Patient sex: M
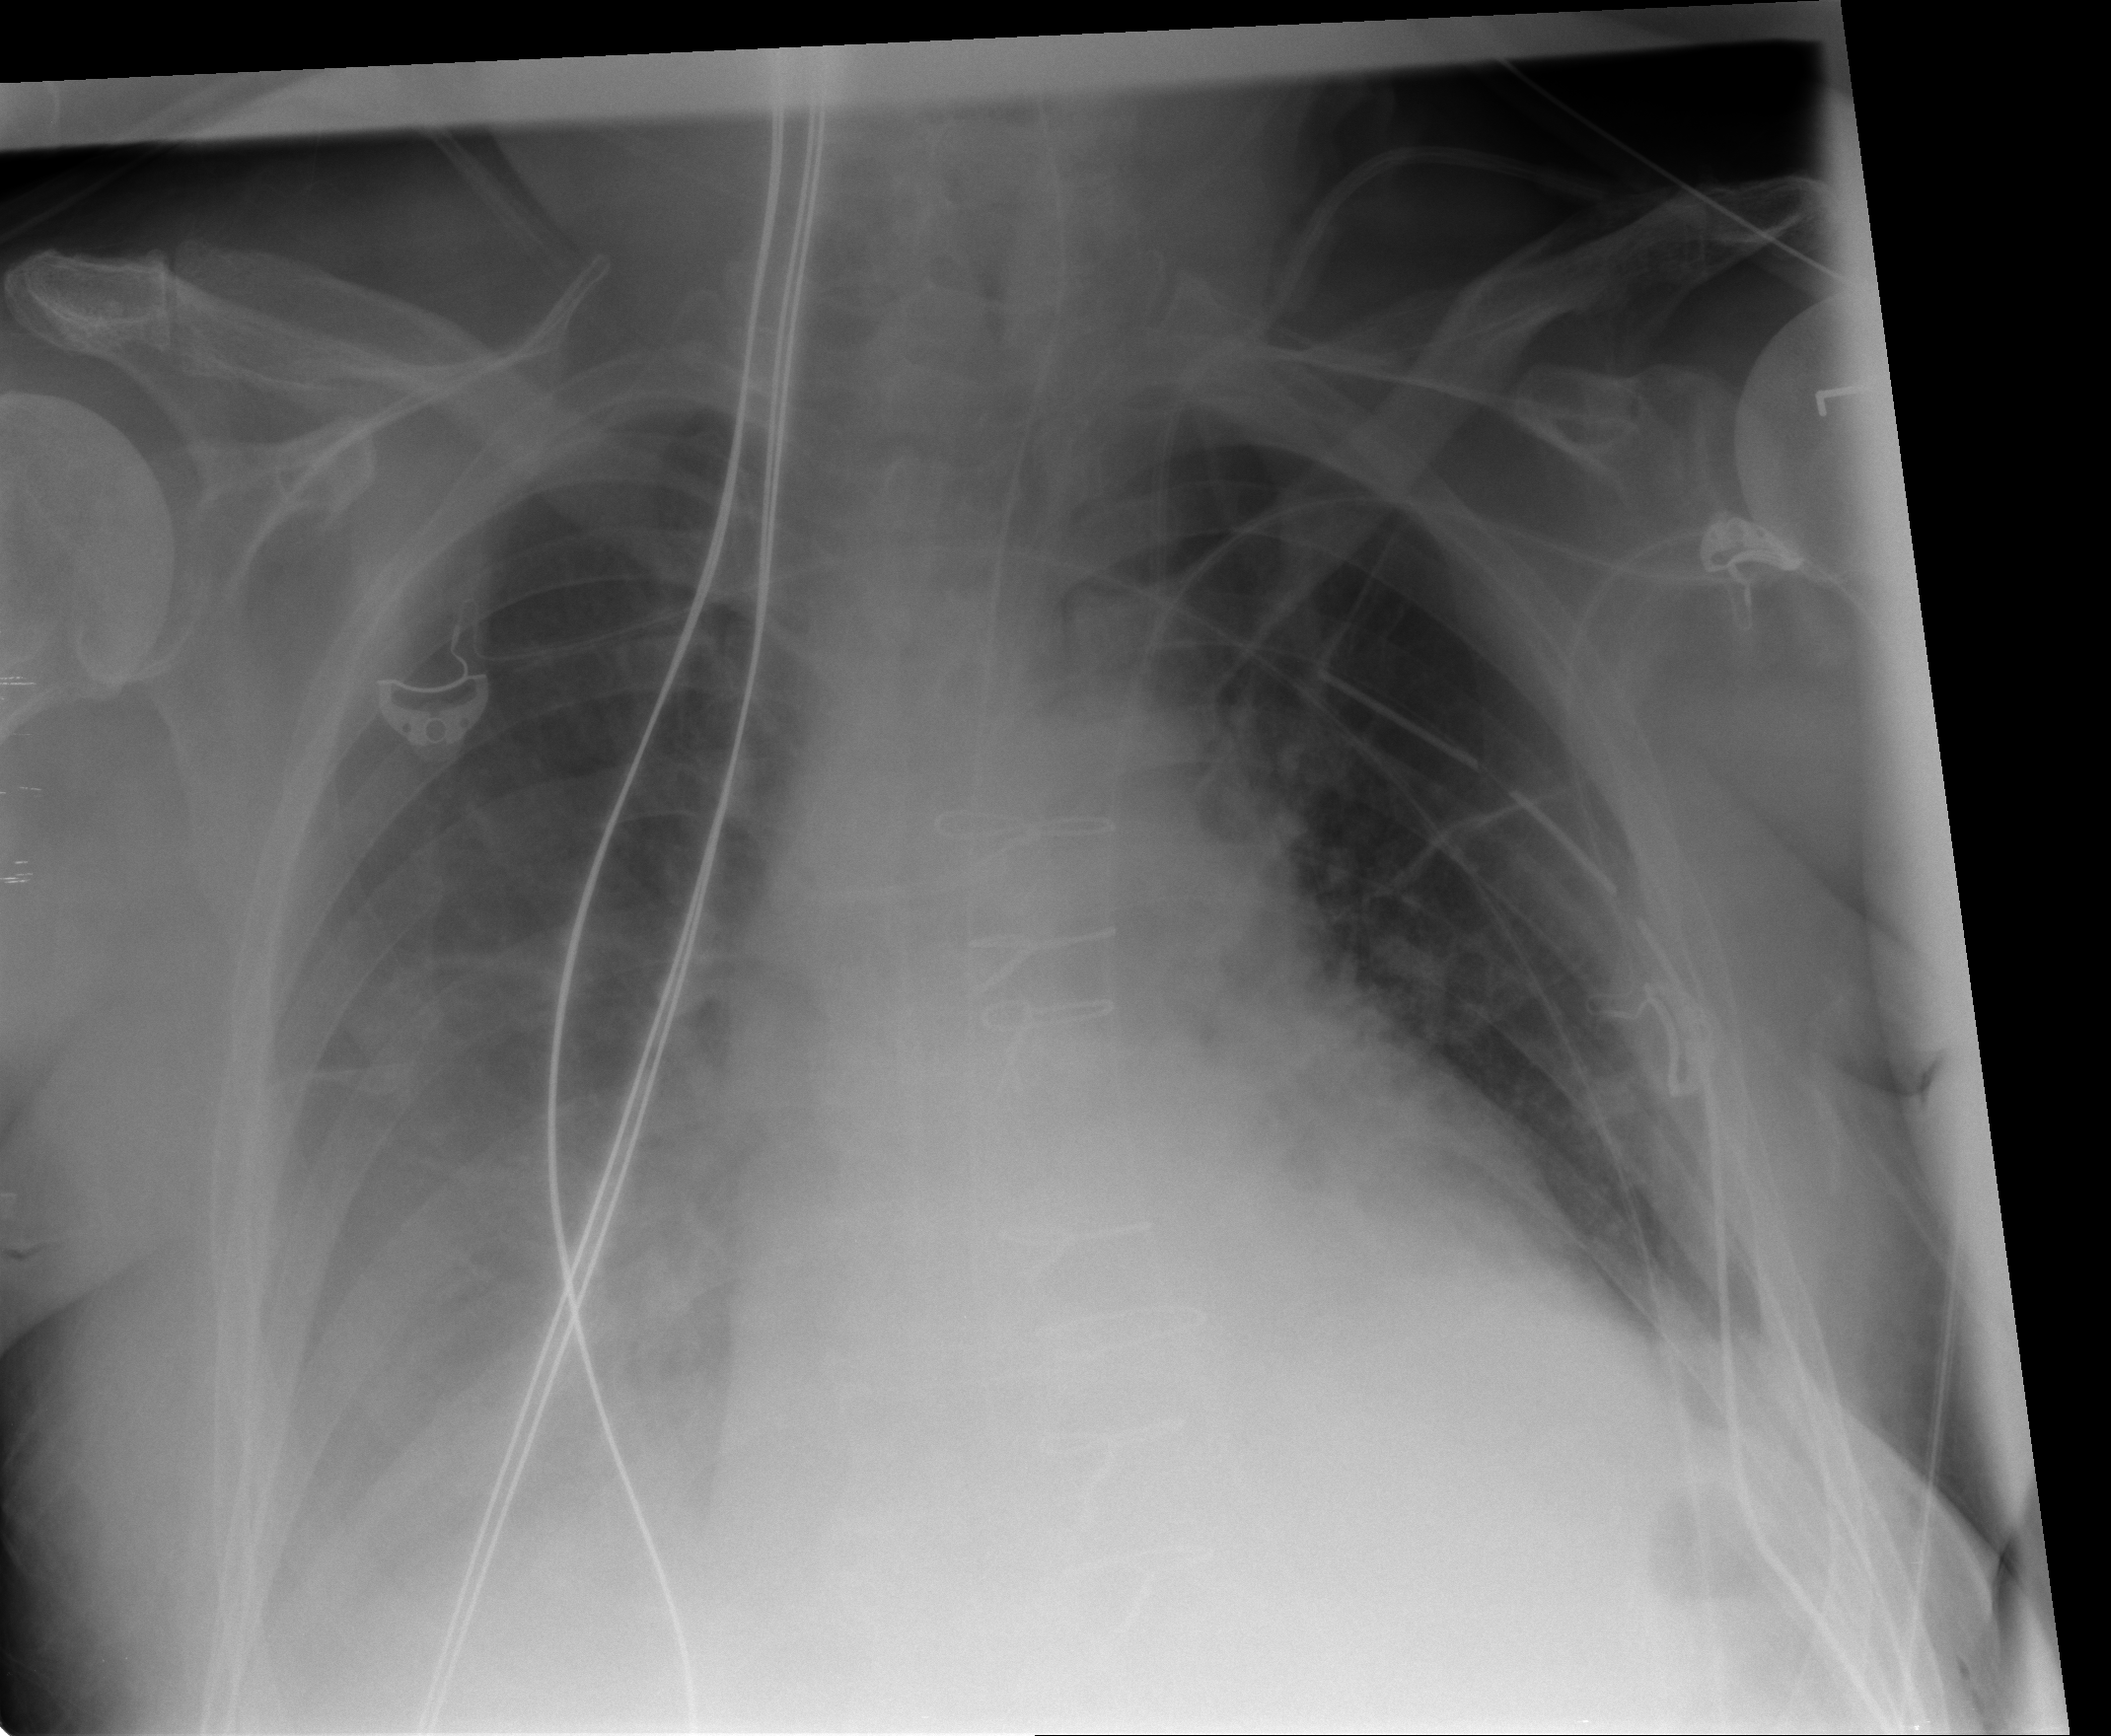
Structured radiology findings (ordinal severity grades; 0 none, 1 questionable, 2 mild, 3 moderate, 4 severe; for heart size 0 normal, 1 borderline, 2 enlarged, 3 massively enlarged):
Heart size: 2
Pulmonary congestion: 2
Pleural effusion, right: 3
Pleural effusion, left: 1
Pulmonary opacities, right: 2
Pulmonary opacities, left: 0
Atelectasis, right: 2
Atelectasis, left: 2